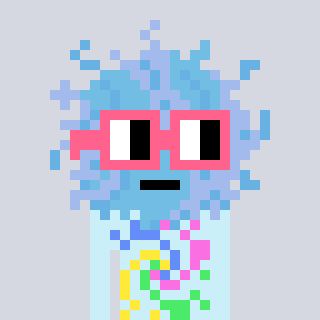
a pixel art character with square pink glasses, a lint-shaped head and a cold-colored body on a cool background